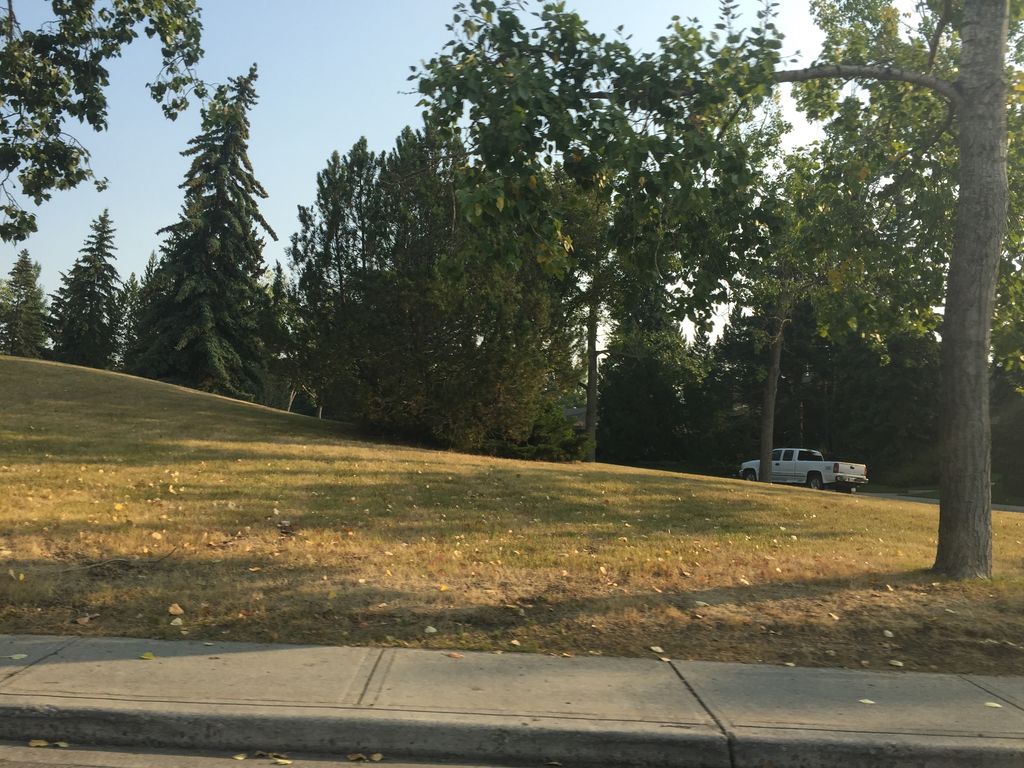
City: calgary